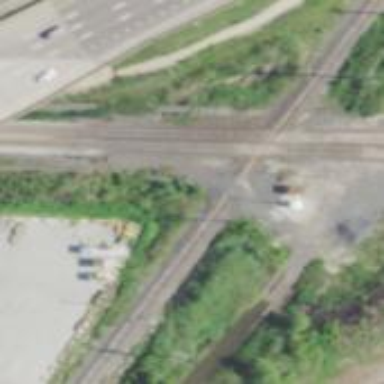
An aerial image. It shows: Railway junction.